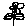
Label: flower